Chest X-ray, PA view. Patient: 64 years old, sex M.
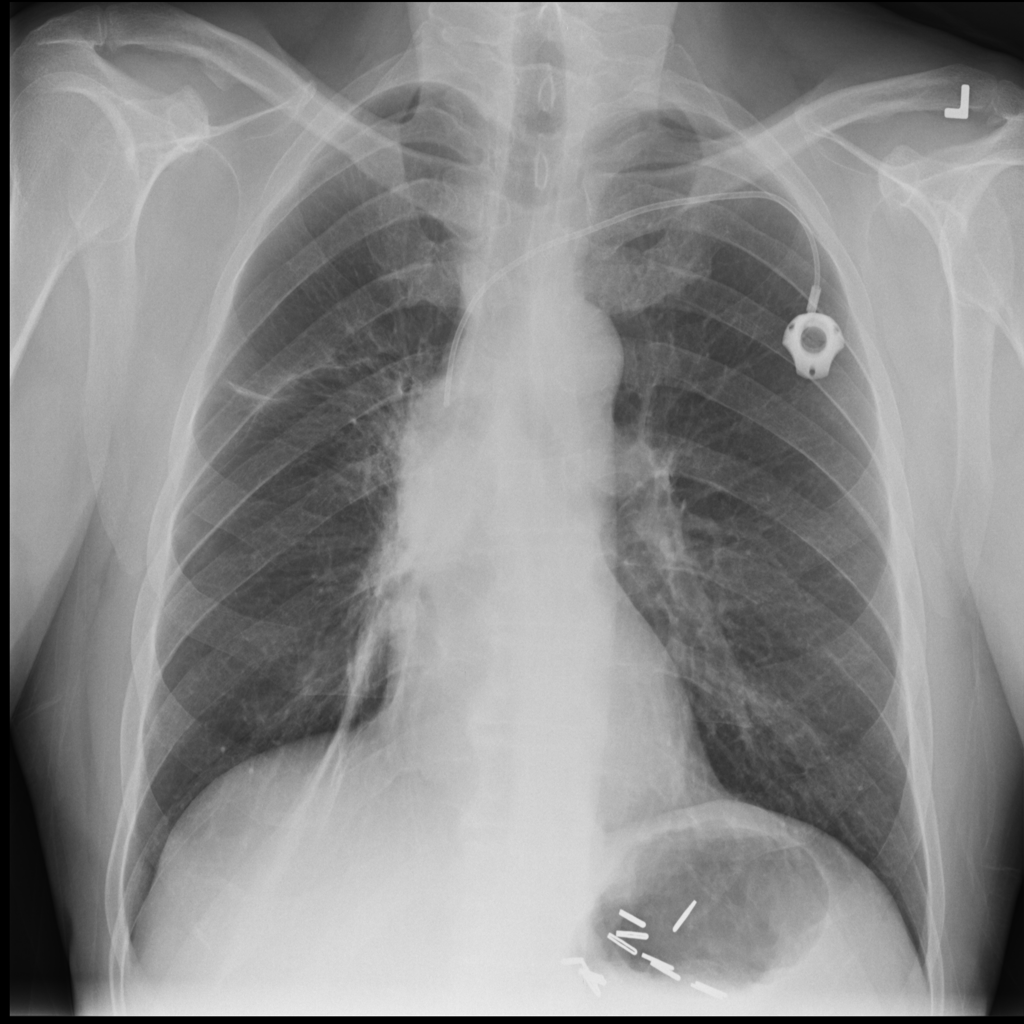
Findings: Mass